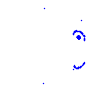
Particle: proton